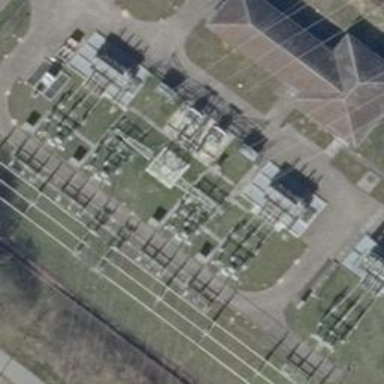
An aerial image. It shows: Outdoor power substation surrounded by fence. The substation is specifically for distribution purposes.